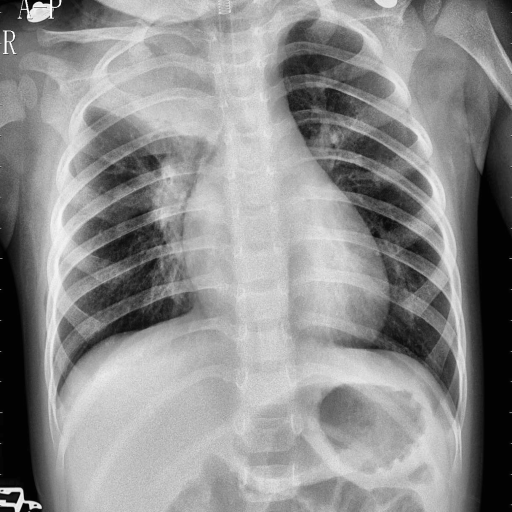
Finding: PNEUMONIA